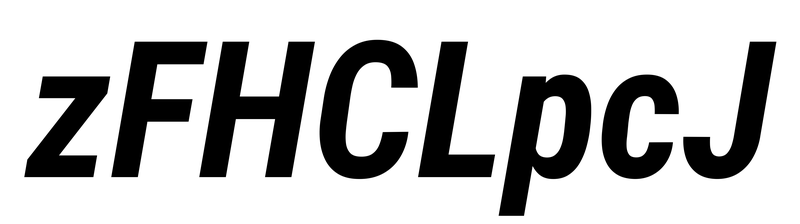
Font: Roboto-Italic_Condensed_Bold_Italic